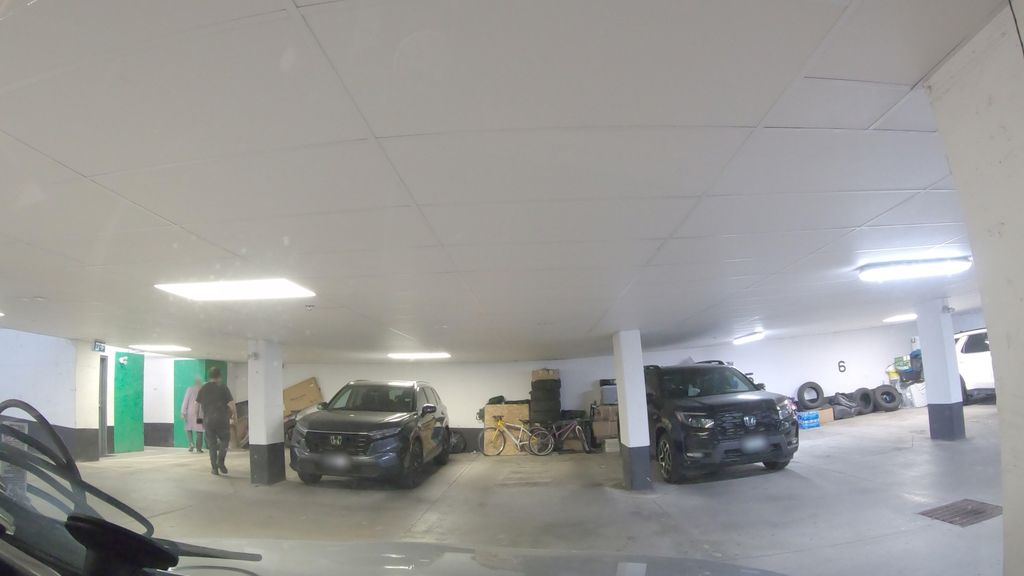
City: toronto